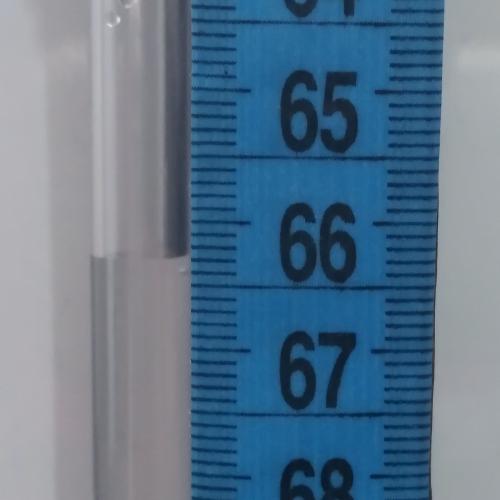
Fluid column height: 66.3 cm